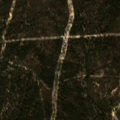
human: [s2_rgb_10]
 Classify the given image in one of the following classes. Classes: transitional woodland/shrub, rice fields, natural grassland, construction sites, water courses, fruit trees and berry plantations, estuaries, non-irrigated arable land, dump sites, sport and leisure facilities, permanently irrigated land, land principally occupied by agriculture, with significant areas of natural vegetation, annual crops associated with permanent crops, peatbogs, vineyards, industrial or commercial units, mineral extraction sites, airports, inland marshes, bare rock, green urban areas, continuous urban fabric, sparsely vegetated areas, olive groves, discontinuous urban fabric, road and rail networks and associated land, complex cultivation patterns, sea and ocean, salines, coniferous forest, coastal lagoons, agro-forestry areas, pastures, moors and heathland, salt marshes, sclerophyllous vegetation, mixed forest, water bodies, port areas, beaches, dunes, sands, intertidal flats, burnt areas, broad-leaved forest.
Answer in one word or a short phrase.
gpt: broad-leaved forest, transitional woodland/shrub